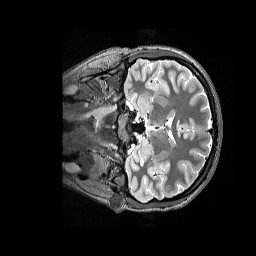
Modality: T2w
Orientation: coronal
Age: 22
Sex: female
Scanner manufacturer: siemens
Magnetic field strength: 3 T
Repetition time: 3.2 s
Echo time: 0.562 s